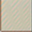
Piece: xx